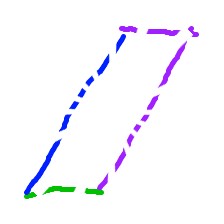
Shape: parallelogram